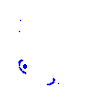
Particle: pion